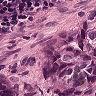
Metastatic tissue present: yes